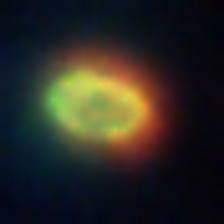
Taxon: NanoPlankton
Group: Other